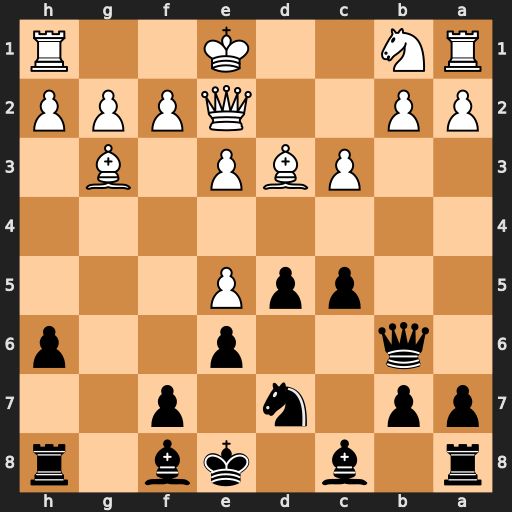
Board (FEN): r1b1kb1r/pp1n1p2/1q2p2p/2ppP3/8/2PBP1B1/PP2QPPP/RN2K2R
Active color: b
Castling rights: KQkq
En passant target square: -
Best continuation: c4 Bxc4 dxc4